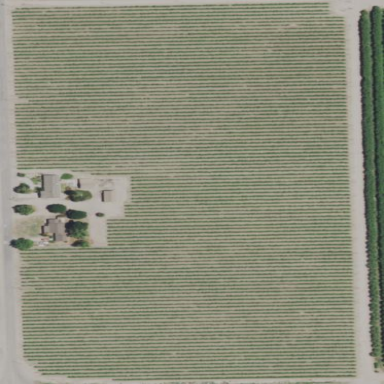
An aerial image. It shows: Vineyard.